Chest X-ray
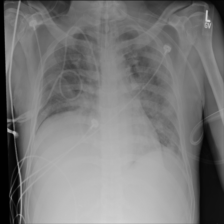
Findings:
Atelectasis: negative
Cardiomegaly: negative
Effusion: negative
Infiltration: negative
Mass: negative
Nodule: negative
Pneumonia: negative
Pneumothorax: negative
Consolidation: negative
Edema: negative
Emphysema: negative
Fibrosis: negative
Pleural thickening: negative
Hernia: negative